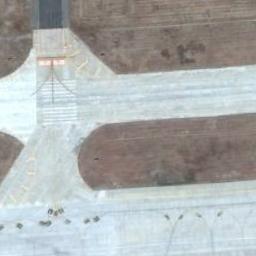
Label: runway